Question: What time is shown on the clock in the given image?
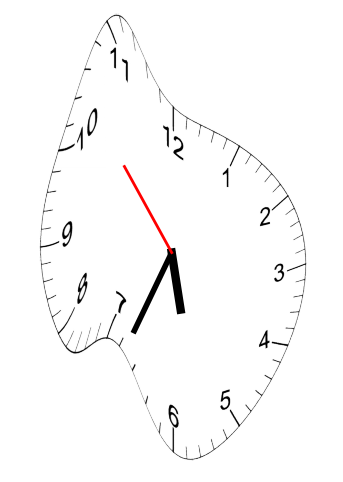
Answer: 05:33:53